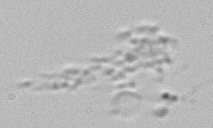
Label: Phaeocystis_debris